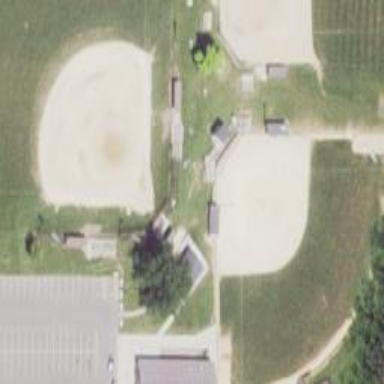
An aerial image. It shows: Baseball pitch for leisure and sports activities.